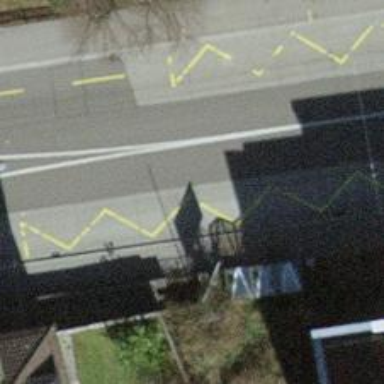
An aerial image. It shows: Trolleybus stop position for public transport.